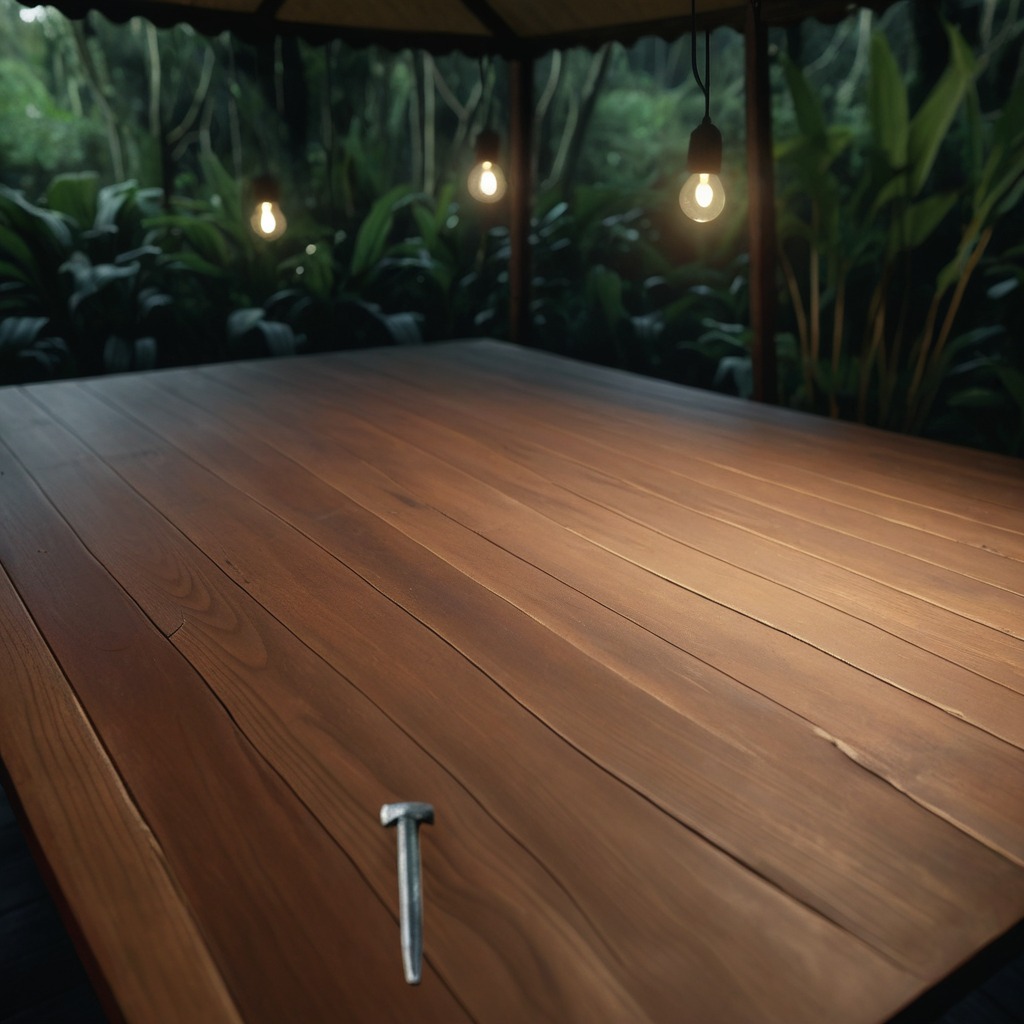
A clean wooden table with an iron nail lying on it inside a jungle field workshop tent at night dim ambient light soft shadows worn but